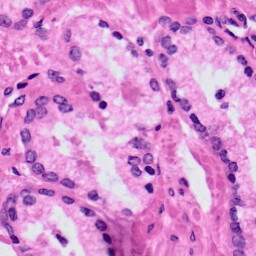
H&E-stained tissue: Prostate